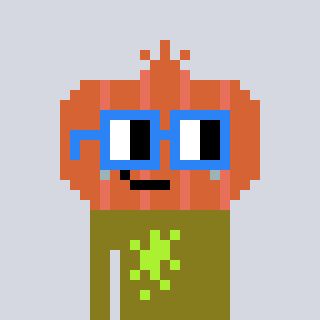
a pixel art character with square blue glasses, a onion-shaped head and a gunk-colored body on a cool background